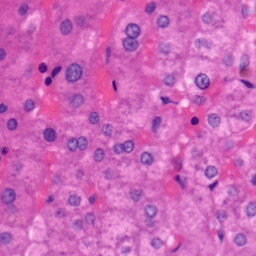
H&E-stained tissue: Liver